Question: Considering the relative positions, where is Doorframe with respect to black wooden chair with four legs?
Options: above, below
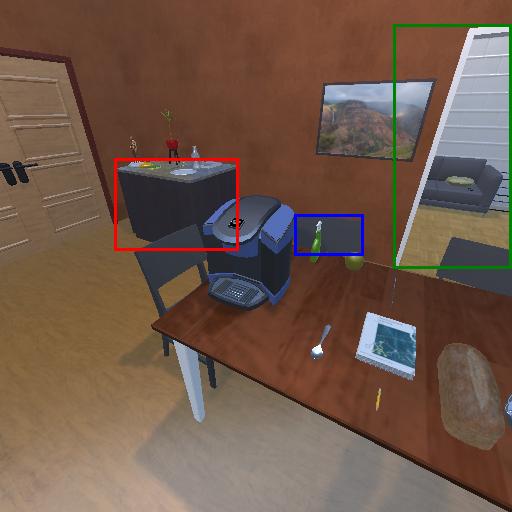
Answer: above